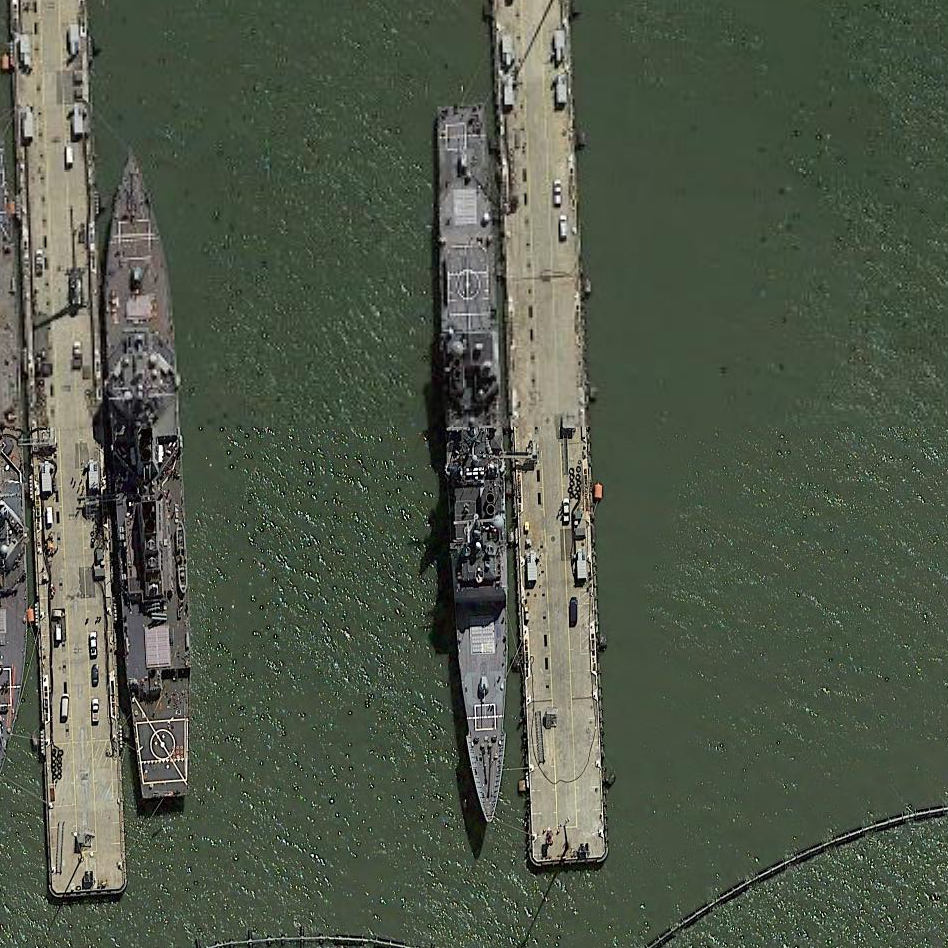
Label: cruiser